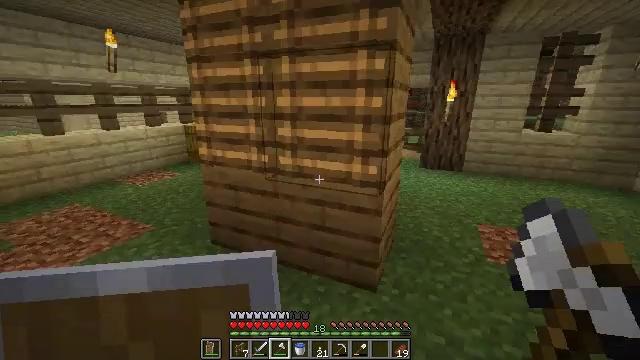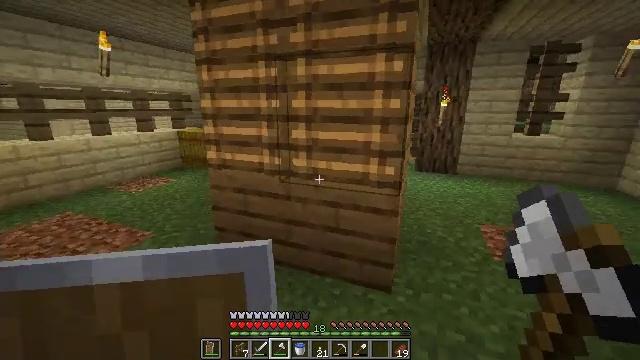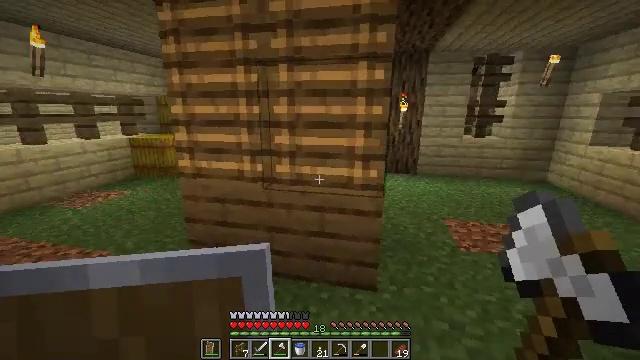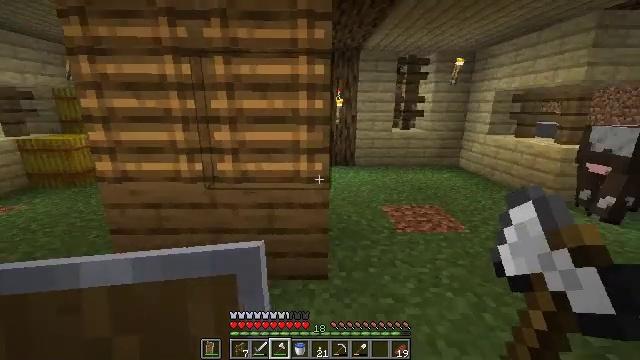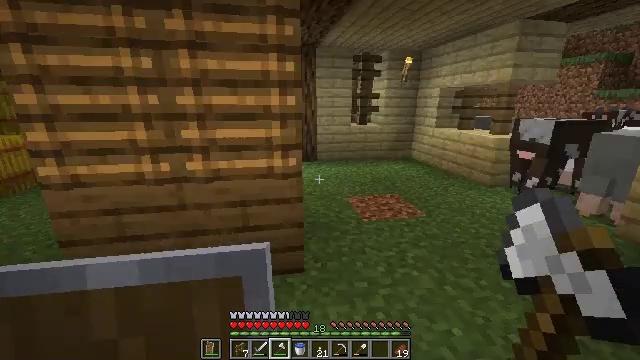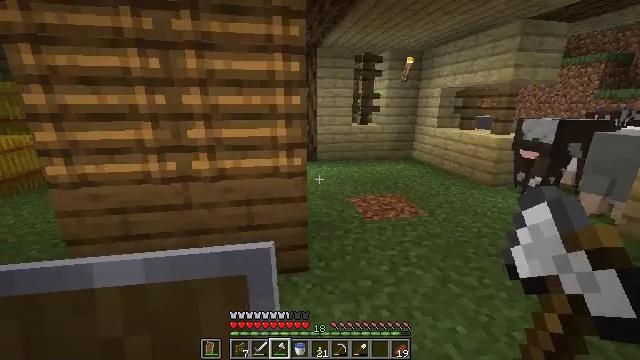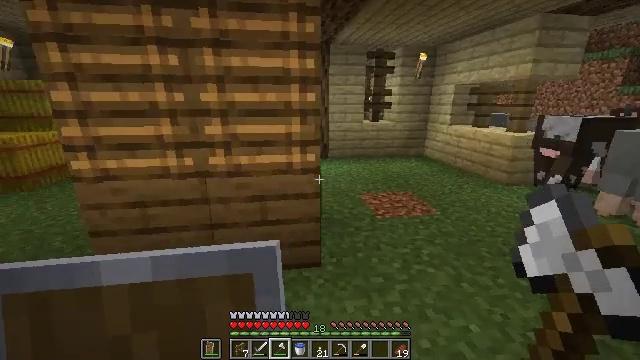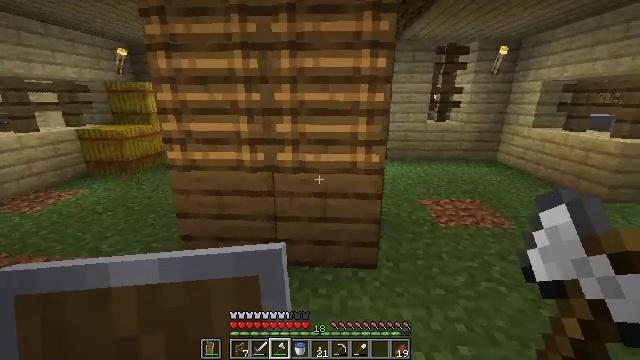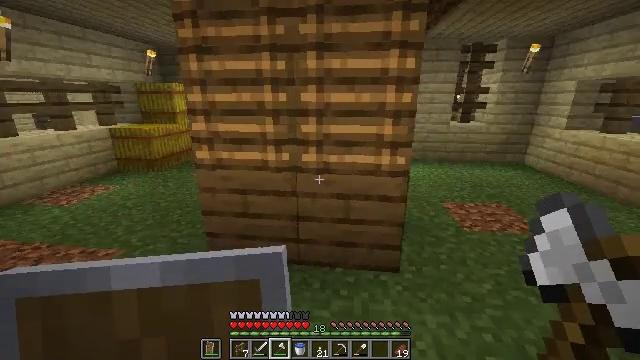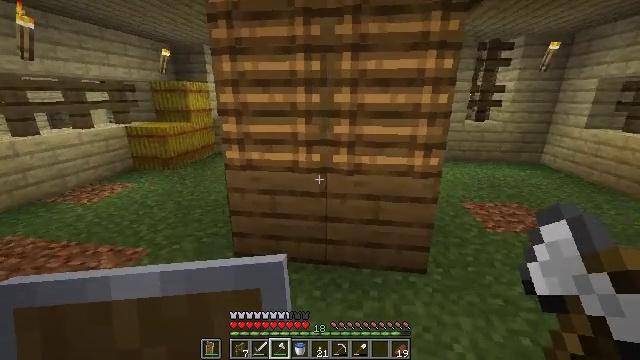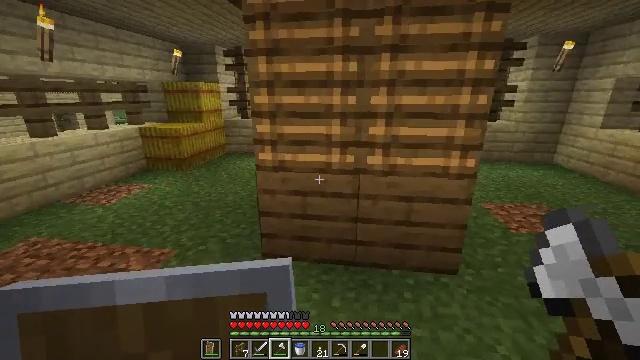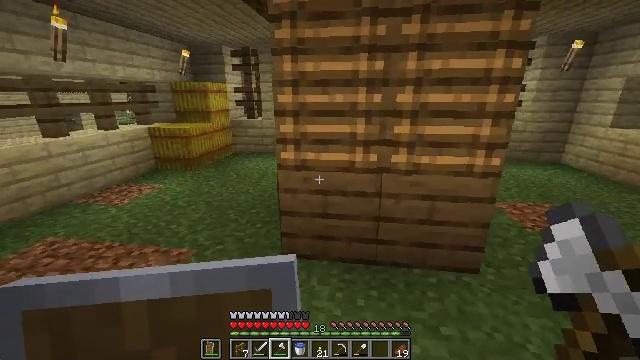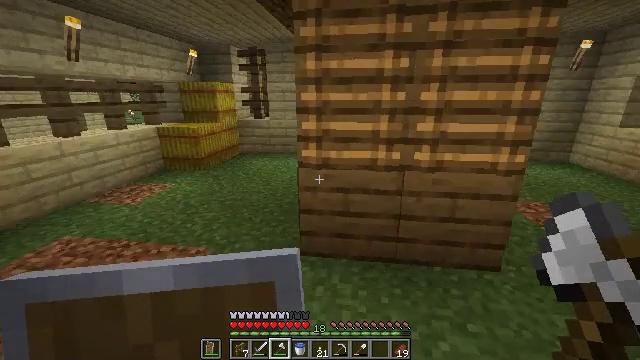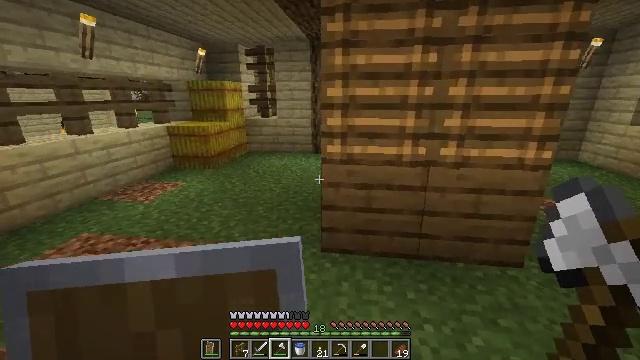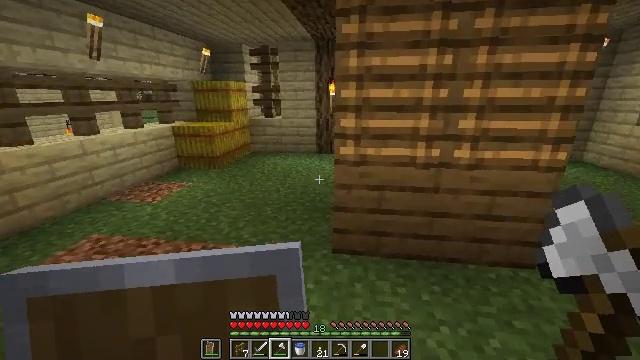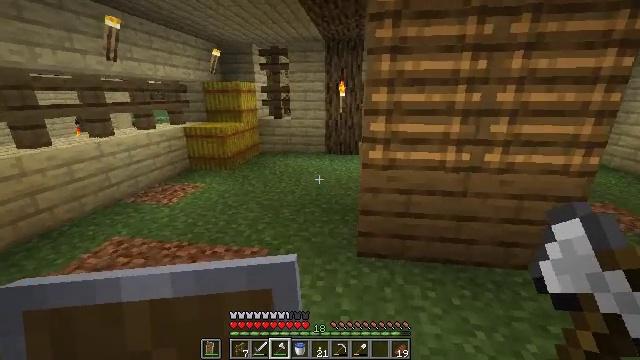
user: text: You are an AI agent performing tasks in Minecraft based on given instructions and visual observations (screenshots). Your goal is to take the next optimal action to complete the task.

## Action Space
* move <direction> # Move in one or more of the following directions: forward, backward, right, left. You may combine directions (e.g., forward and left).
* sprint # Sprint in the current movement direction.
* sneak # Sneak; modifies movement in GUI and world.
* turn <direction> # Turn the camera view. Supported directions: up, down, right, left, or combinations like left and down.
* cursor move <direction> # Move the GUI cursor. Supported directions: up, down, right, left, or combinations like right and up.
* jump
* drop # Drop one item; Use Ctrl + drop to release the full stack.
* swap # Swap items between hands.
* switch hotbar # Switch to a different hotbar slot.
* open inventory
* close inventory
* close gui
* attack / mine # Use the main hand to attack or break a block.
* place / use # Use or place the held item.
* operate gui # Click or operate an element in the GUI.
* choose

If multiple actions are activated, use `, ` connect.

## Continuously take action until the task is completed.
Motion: motion action
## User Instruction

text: Produce a hay block by combining wheat.
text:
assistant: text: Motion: move left, turn right and up
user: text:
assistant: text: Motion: move left, turn right and up
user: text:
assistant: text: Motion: turn right
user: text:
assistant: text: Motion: turn right
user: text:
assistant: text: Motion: no_op
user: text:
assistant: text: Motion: turn left
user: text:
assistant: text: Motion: move left, turn left
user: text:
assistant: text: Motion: move left, turn left
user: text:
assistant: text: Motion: move left
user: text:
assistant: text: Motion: move left
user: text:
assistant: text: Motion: move left
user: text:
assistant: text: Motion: move left
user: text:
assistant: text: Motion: move left
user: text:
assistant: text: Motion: move left
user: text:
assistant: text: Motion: move left
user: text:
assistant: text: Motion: move left
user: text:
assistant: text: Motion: move left, turn right
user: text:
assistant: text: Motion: move left
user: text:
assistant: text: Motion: move left
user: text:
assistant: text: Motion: move left
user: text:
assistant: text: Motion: move forward and move left, turn right
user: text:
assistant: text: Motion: move forward and move left, turn right
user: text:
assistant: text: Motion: move forward and move left, turn right and up
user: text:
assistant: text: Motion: move forward and move left, turn right
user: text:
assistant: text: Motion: move forward and move left
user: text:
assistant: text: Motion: move forward and move left
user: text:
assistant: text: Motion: move forward and move left
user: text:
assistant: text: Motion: move forward and move left, turn right
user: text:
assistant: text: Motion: move forward and move left, turn right
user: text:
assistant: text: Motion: move forward and move left, turn right